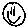
Label: smiley face